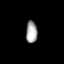
Tissue: lung
Cell type: Epithelial cells
Senescence score: 0.204
Nuclear area (px): 246
Mean DAPI intensity: 163.378